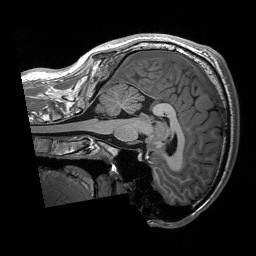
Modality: T1w
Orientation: sagittal
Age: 21
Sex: male
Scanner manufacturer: siemens
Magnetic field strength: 3 T
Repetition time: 2.53 s
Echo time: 0.00227 s